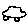
Label: car